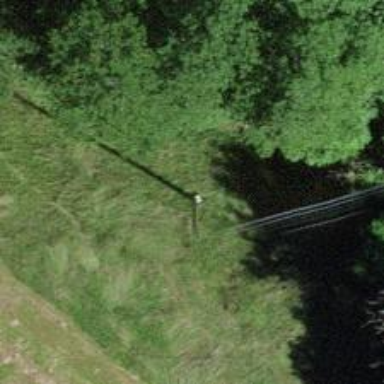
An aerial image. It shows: Power pole.